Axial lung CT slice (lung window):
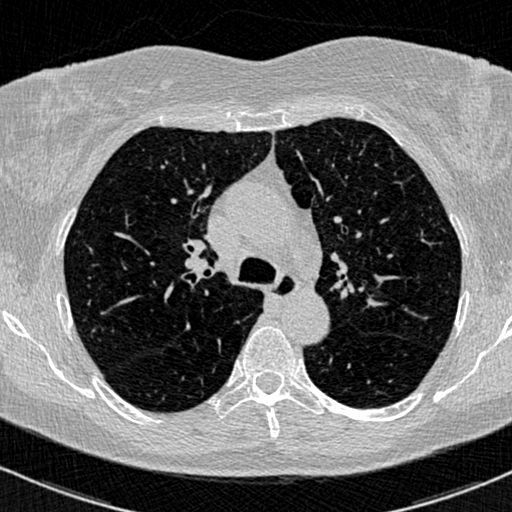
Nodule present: no